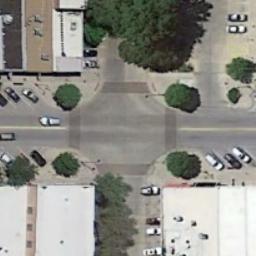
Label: intersection